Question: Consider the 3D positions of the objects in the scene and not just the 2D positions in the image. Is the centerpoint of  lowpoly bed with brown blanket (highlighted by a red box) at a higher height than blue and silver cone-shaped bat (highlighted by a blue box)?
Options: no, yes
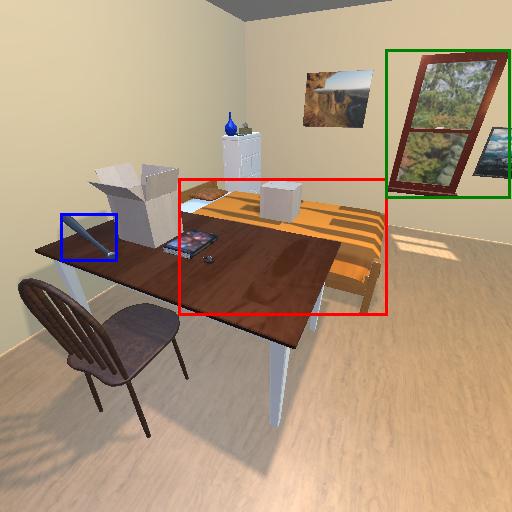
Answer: no